Field crop: maize
Growth stage: 2
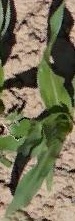
Species: maize